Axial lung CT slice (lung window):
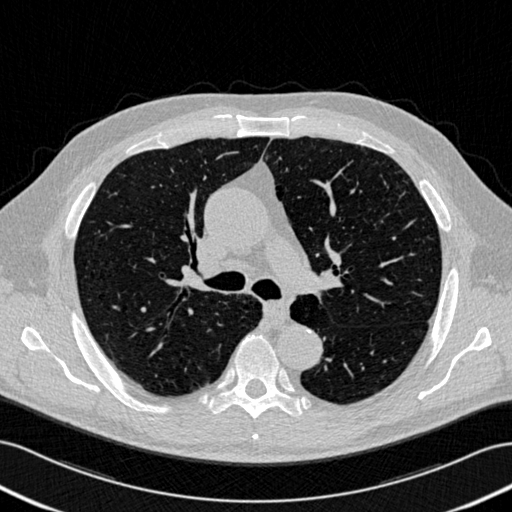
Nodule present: no